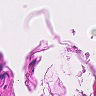
Metastatic tissue present: no